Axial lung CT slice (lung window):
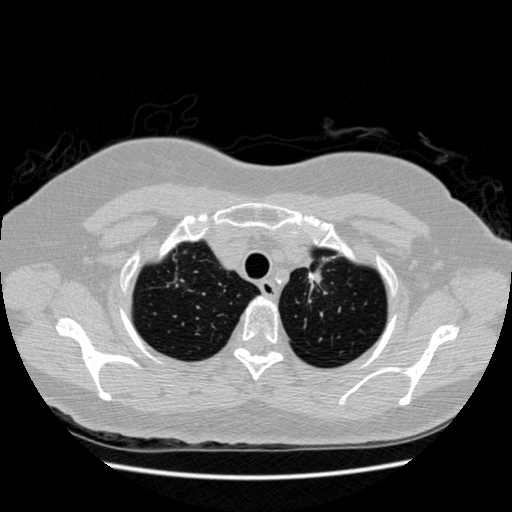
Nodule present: yes
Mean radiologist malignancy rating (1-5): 4